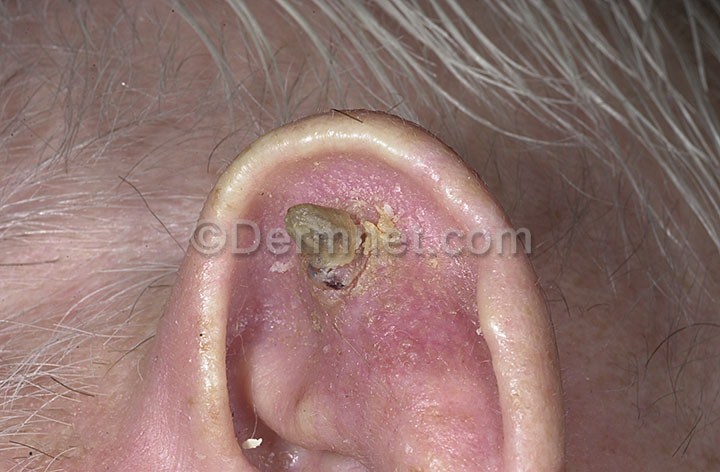
Disease: Actinic Keratosis Basal Cell Carcinoma and other Malignant Lesions